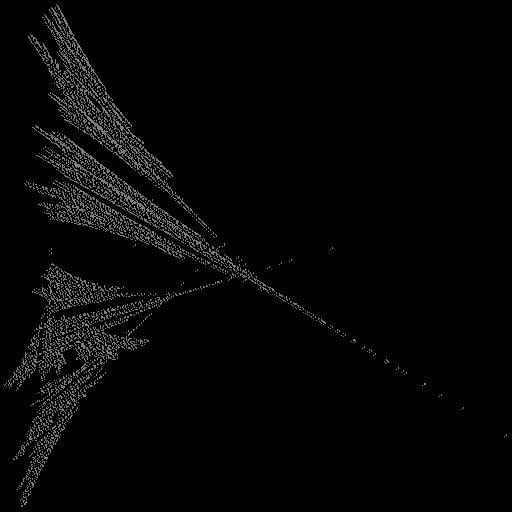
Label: ginkgo